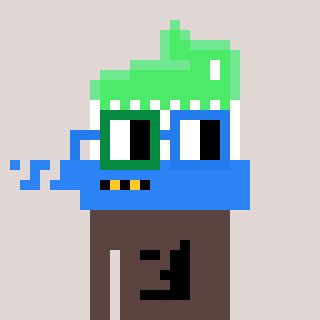
a pixel art character with square green and blue glasses, a toothbrush-shaped head and a darkbrown-colored body on a warm background